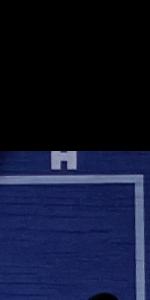
Label: Empty